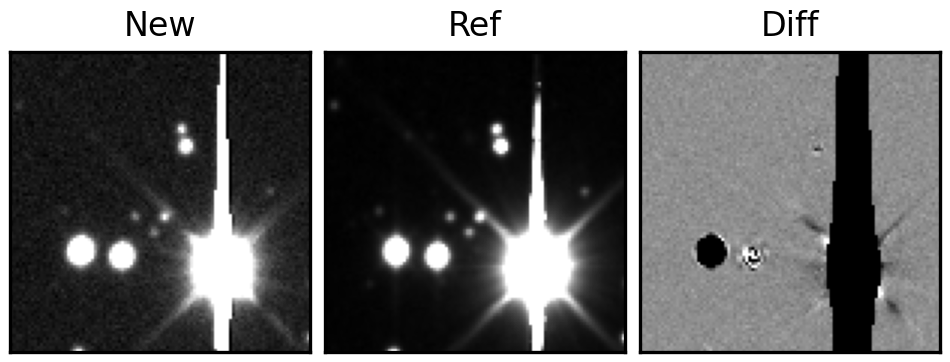
Label: bogus